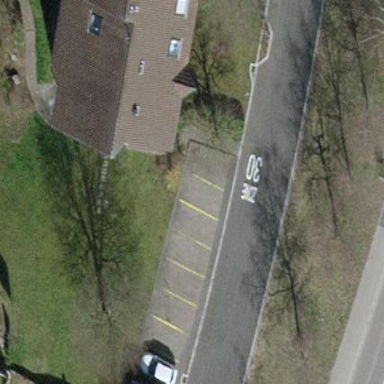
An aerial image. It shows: Street side parking area.